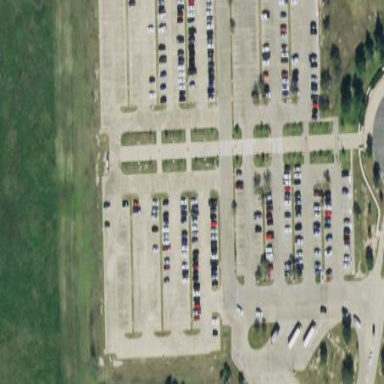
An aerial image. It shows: Parking area.